Question: I am trying to use Workday.Intl function inside a custom function and I am not able to get it work.Find screenshot attached
I researched few questions on WorksheetFunction posted on this forum and tried using some of the suggested fixes but am not able to make it work. Am I doing something wrong? I tried substituting workday instead of Workday.intl but still does not work. Any suggestions? Thanks in advance.
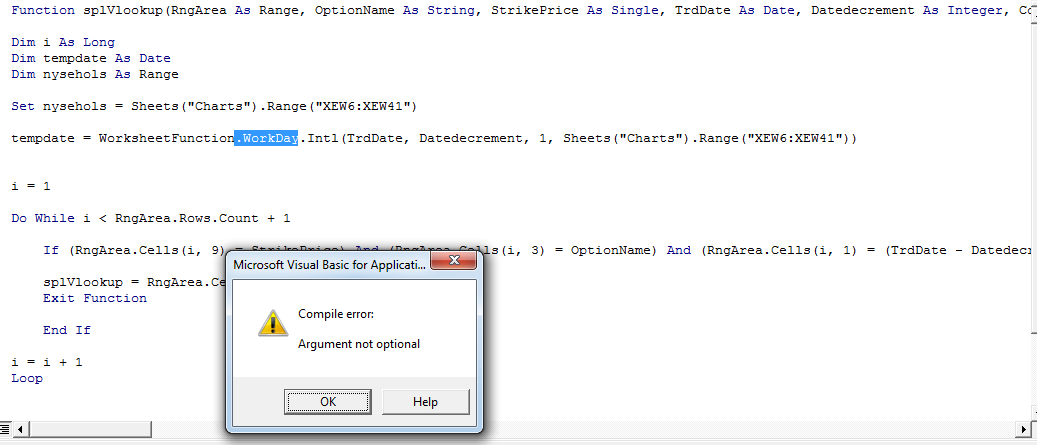
Answer: It probably should be:
'''
tempdate = WorksheetFunction.WorkDay_Intl( ...
'''